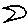
Label: moon